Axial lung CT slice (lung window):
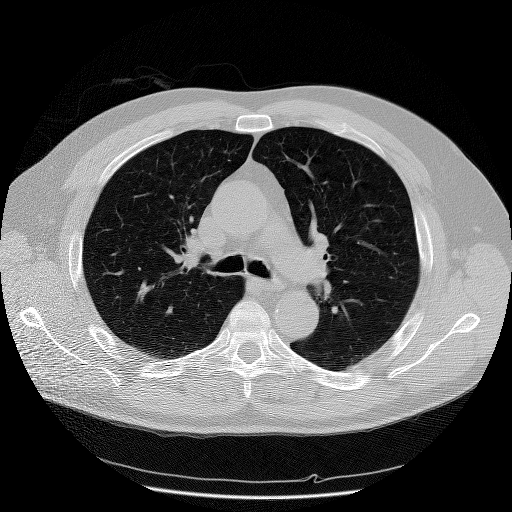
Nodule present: no